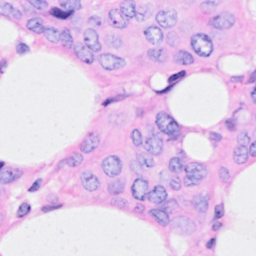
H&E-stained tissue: Breast